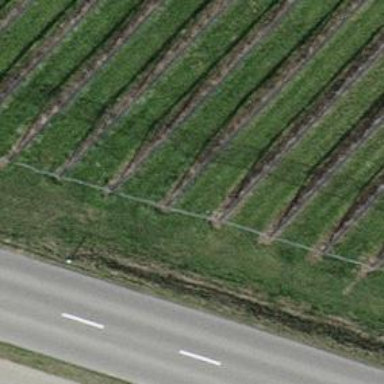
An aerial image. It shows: Grass track with grade5 tracktype.